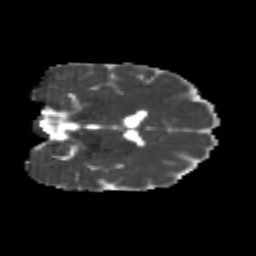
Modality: MD
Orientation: coronal
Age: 24
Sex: female
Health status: healthy
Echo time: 0.074 s